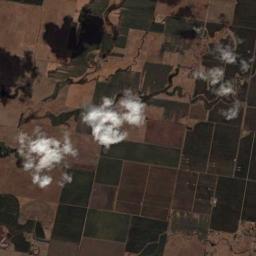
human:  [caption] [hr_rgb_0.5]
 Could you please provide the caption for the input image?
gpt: The white cloud is above bare and green farmland .

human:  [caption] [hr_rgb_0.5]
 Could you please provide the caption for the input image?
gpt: The cumulus clouds are located above the khaki and green farmland and the shadow of the clouds is on the farmland .

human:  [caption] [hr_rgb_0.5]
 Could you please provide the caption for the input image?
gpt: A thin cloud floats on the sea .

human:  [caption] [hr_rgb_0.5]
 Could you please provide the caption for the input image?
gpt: White clouds on the field intersecting brown and green .

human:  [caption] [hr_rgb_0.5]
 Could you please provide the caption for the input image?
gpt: A few pieces of white clouds over some farmlands .